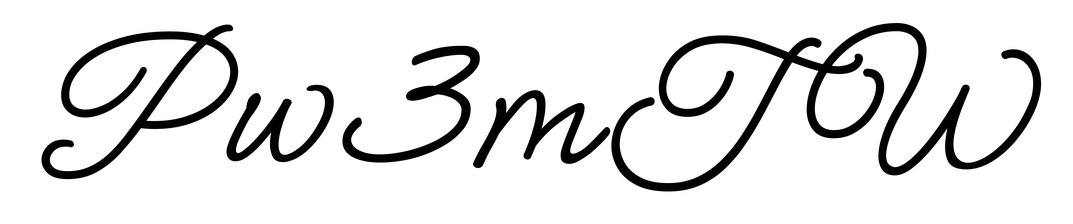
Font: MeowScript-Regular